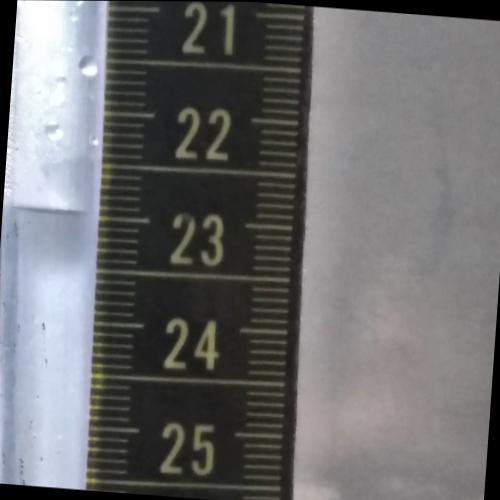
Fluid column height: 23.0 cm